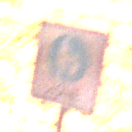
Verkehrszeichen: BeginnFussgaengerzone
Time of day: MorningAfternoon
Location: Outdoor (Urban)
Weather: Clear
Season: NotSpecified
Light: Natural